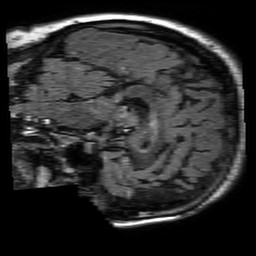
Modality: FLAIR
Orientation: sagittal
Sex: female
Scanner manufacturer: philips
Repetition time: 11 s
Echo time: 0.125 s